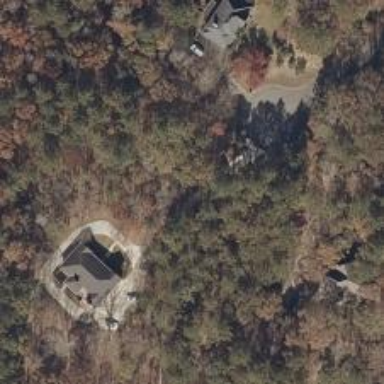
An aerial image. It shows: Driveway.